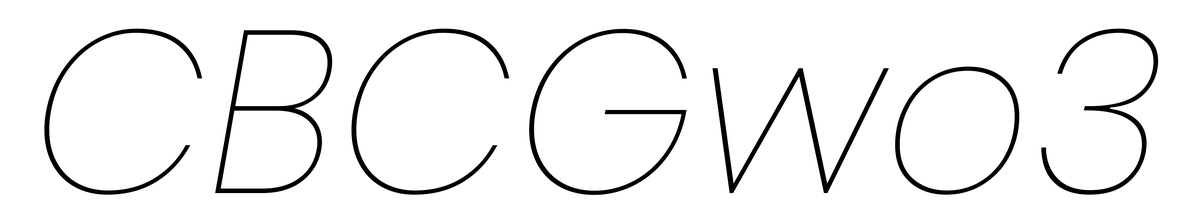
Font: Poppins-ThinItalic